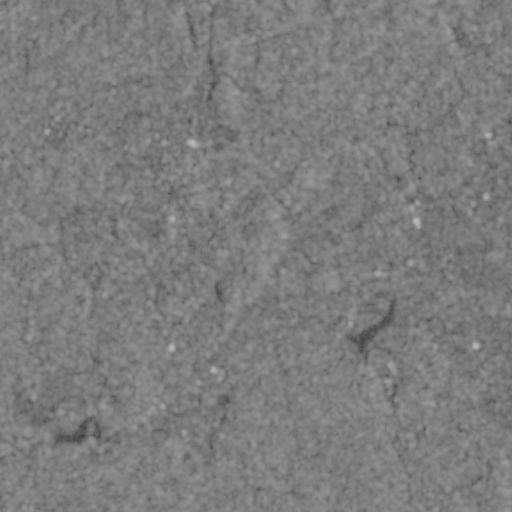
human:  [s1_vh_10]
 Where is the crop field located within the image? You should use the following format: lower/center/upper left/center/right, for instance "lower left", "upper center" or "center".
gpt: The crop field is located in the center of the image.
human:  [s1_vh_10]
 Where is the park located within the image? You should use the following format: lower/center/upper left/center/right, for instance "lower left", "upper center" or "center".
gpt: The park is located in the upper center of the image.
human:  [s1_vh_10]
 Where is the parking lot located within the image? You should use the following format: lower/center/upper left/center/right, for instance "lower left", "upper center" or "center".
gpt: The parking lot is located in the center left of the image.
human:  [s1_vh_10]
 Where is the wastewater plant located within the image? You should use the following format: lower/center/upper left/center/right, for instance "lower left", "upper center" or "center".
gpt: The wastewater plant is located in the upper right of the image.
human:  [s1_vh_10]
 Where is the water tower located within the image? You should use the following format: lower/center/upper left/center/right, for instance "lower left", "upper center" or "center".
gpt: The water tower is located in the upper center of the image.
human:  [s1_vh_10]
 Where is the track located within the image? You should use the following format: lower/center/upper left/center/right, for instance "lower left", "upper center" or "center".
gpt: There is no track in the image.

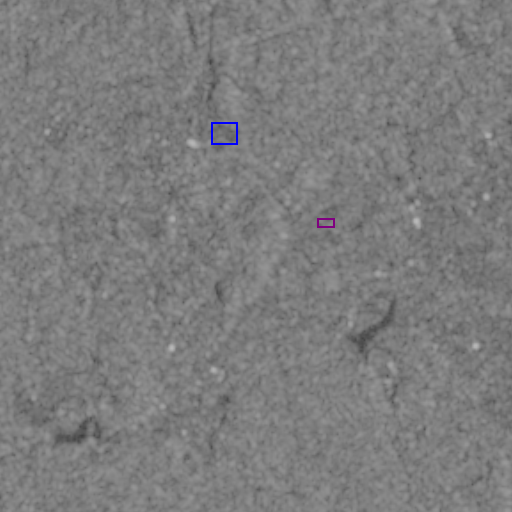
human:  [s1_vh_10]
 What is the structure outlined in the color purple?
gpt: The structure outlined in purple is a crop field.
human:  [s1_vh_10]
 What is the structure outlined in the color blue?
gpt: The structure outlined in blue is a park.
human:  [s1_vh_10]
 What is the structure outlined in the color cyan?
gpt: There is no cyan outline.